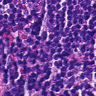
Metastatic tissue present: no